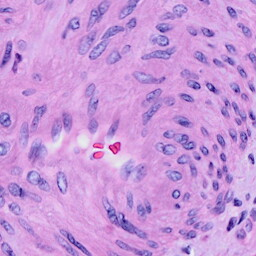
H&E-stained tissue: Cervix